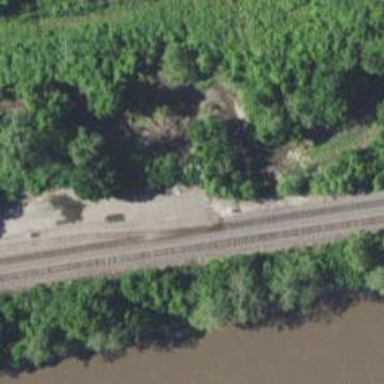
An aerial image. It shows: Railway siding with rails.